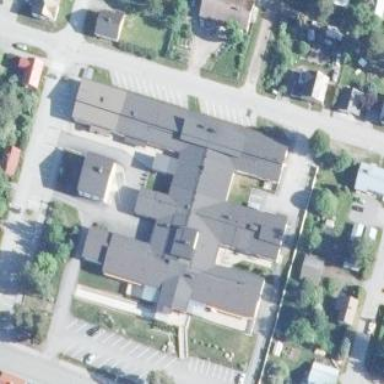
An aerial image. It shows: Hospital.